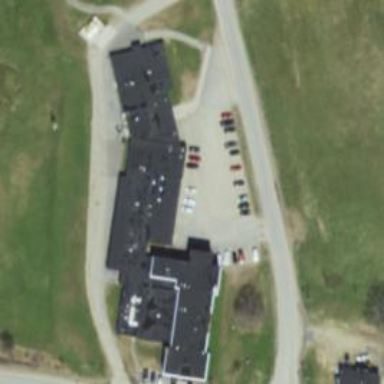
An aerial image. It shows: School building.